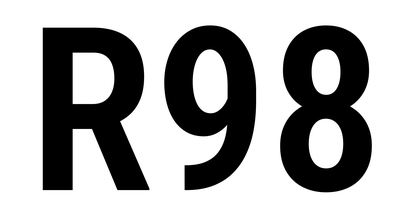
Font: Roboto_Condensed_SemiBold